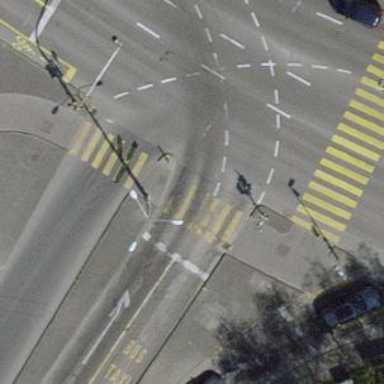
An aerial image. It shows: Kerb barrier.